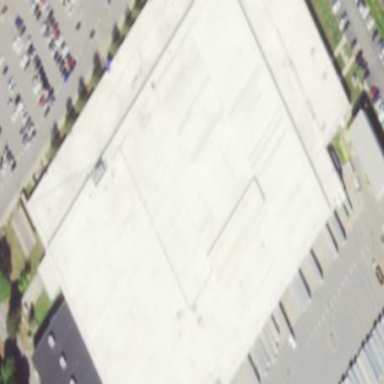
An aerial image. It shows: Post depot building.